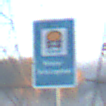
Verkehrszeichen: Wasserschutzgebiet
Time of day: Dawn
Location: Outdoor (Nature)
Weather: Clear
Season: NotSpecified
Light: Natural